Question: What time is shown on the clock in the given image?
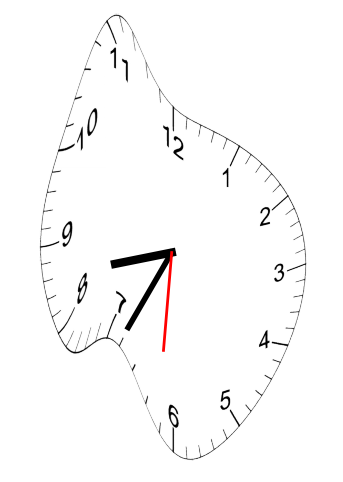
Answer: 08:34:31